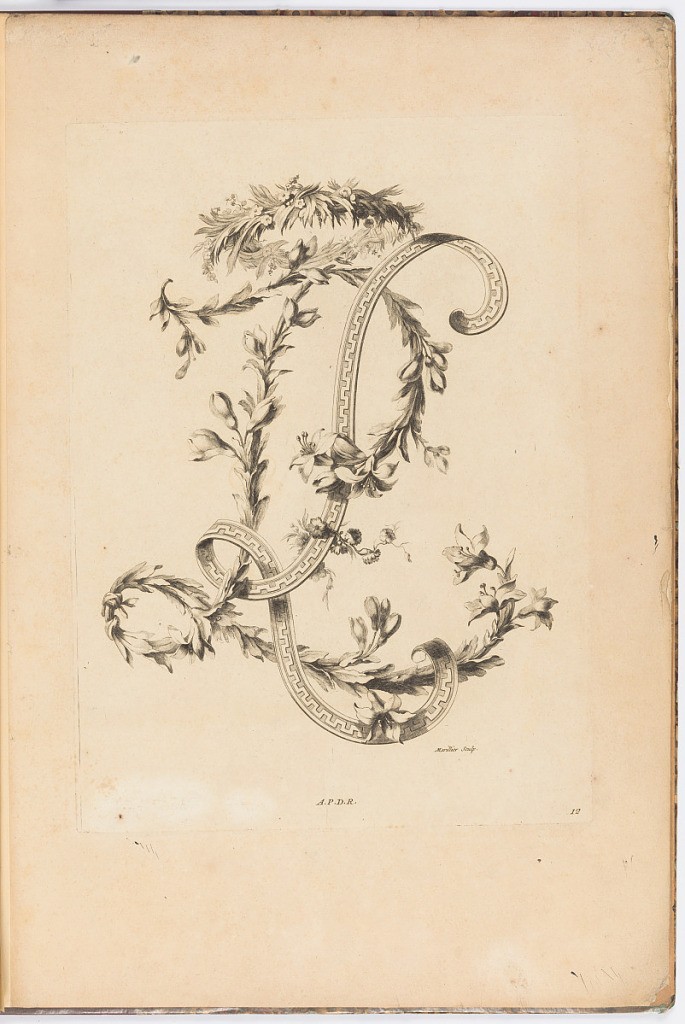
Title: Design for a Cipher (Interlaced Letters)
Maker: Charles-Germain de Saint-Aubin, French, 1721–1786
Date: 1766
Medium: Etching on paper
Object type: Print
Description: Design for the crowned letters P and possibly L, interlaced and comprised of branches of leaves, flowers, and a meander pattern. The plate is signed and numbered.